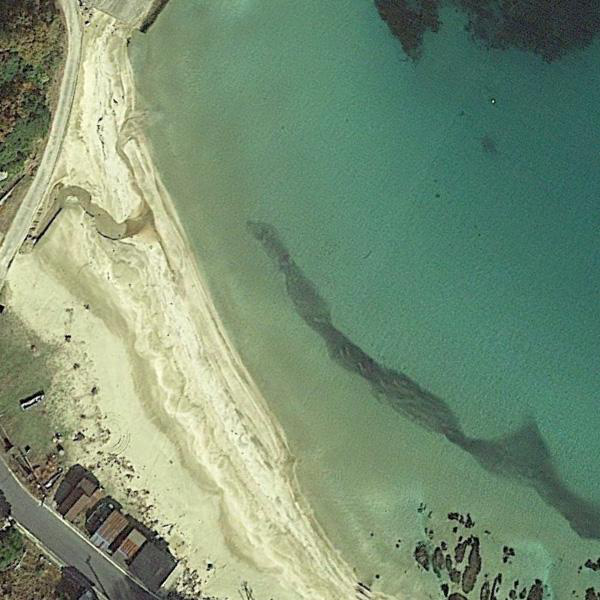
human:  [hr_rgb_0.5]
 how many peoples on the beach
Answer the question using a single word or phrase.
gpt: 0